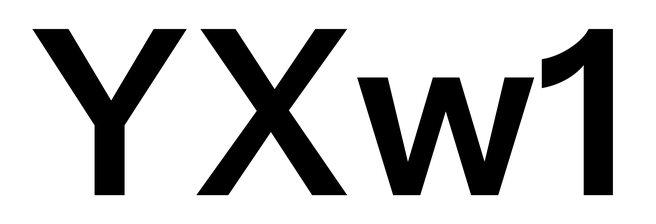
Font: InstrumentSans_SemiBold